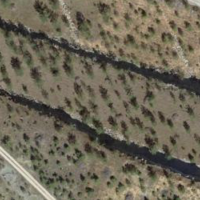
EUNIS habitat code: 56
Species observed at this site:
Prunus spinosa
Ichthyosaura alpestris